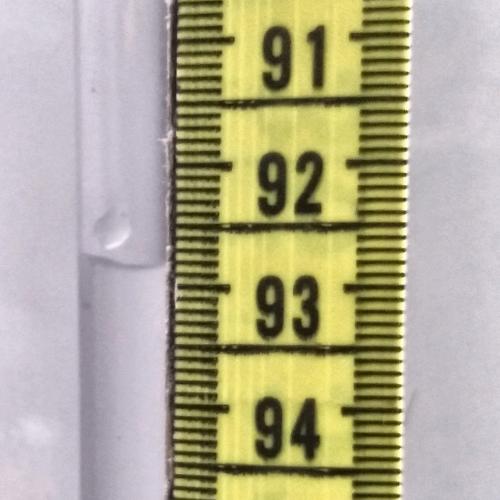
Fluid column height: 92.8 cm